Chest X-ray. View position: AP
Patient age: 21
Patient sex: M
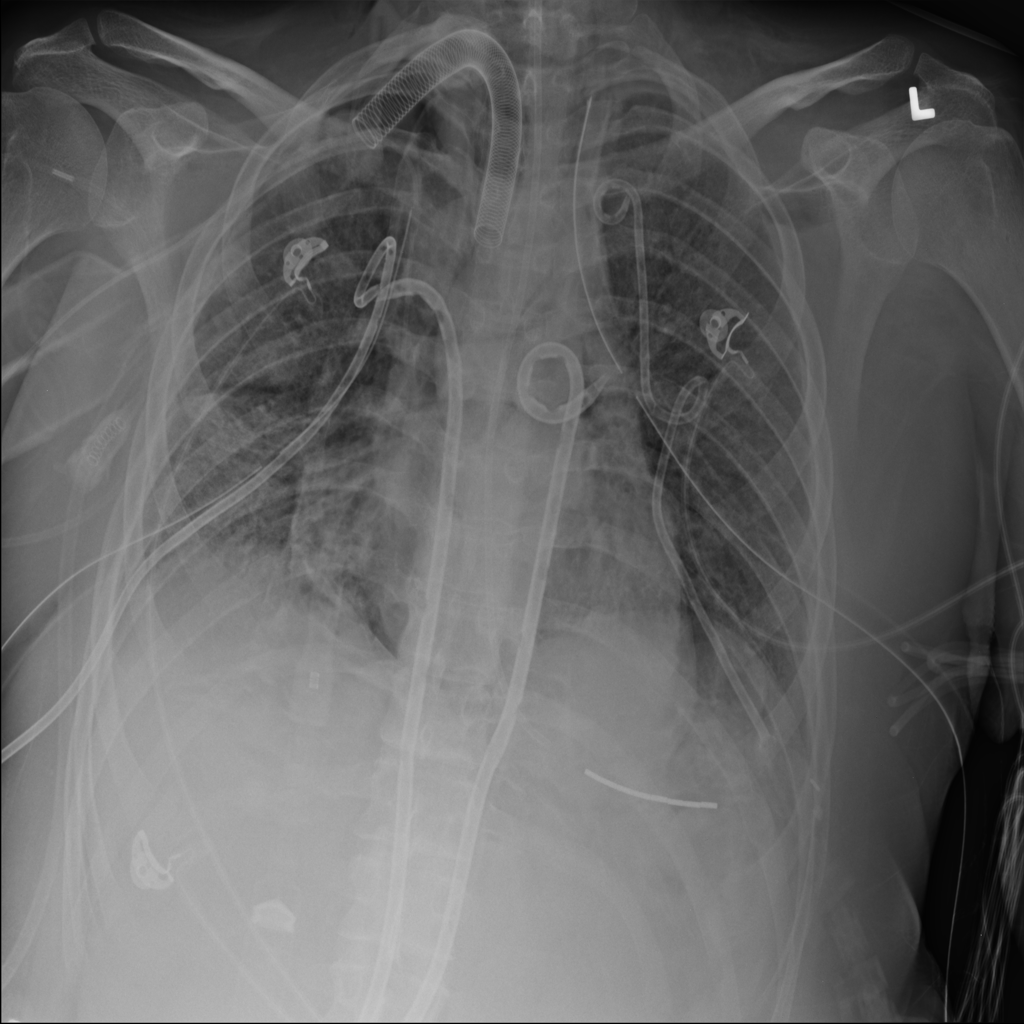
Finding: Pneumothorax